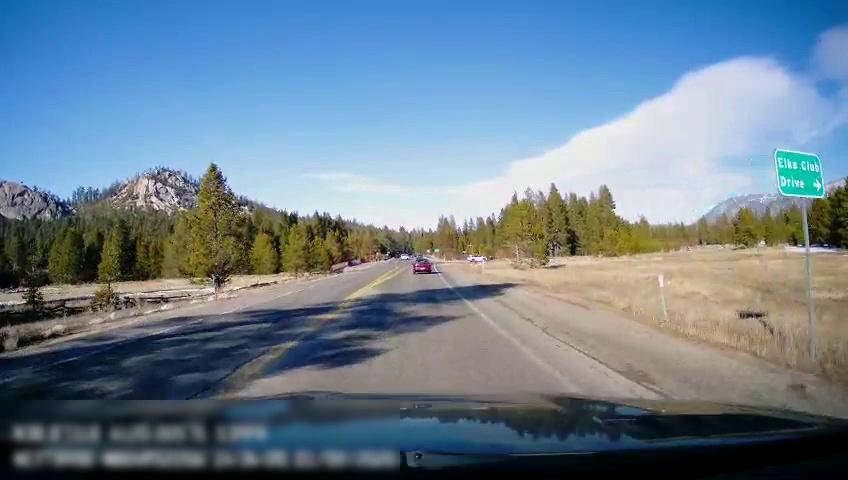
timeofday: Day
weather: Sunny
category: Drivable Space
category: Vehicles | Car
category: Vehicles | SUV
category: Lanes | Current Lane
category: Lanes | Current Lane
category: Lanes | Opposite Lane
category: Traffic | Signs